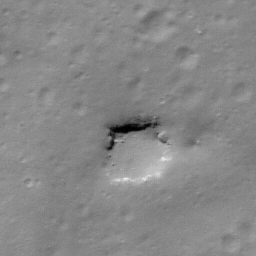
Pit: Stevinus 22
Host crater: Stevinus
Host type: impact_melt
Lunar coordinates: latitude -32.935, longitude 53.959